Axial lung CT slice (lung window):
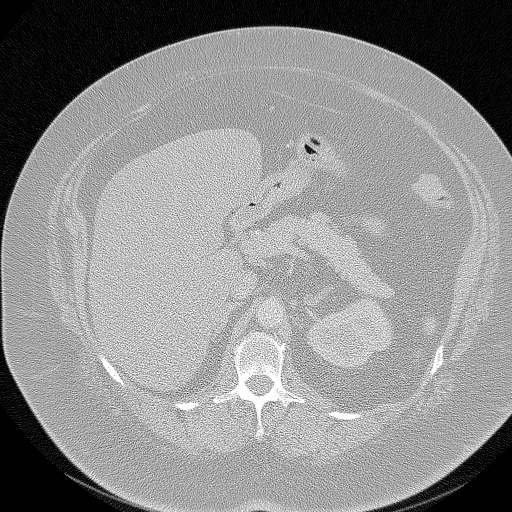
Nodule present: no